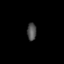
Tissue: lung
Cell type: Epithelial cells
Senescence score: 0.2306
Nuclear area (px): 160
Mean DAPI intensity: 78.713